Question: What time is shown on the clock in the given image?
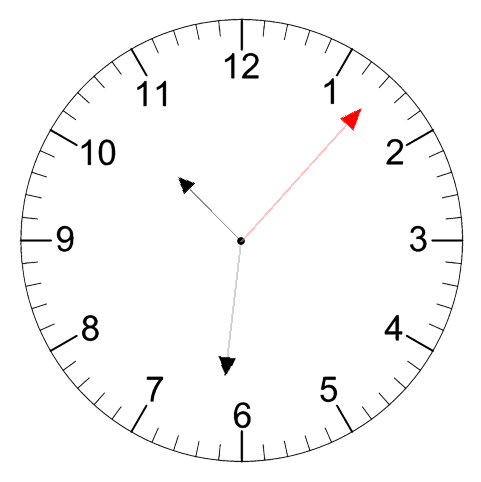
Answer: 10:31:07